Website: lowes
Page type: billing-address
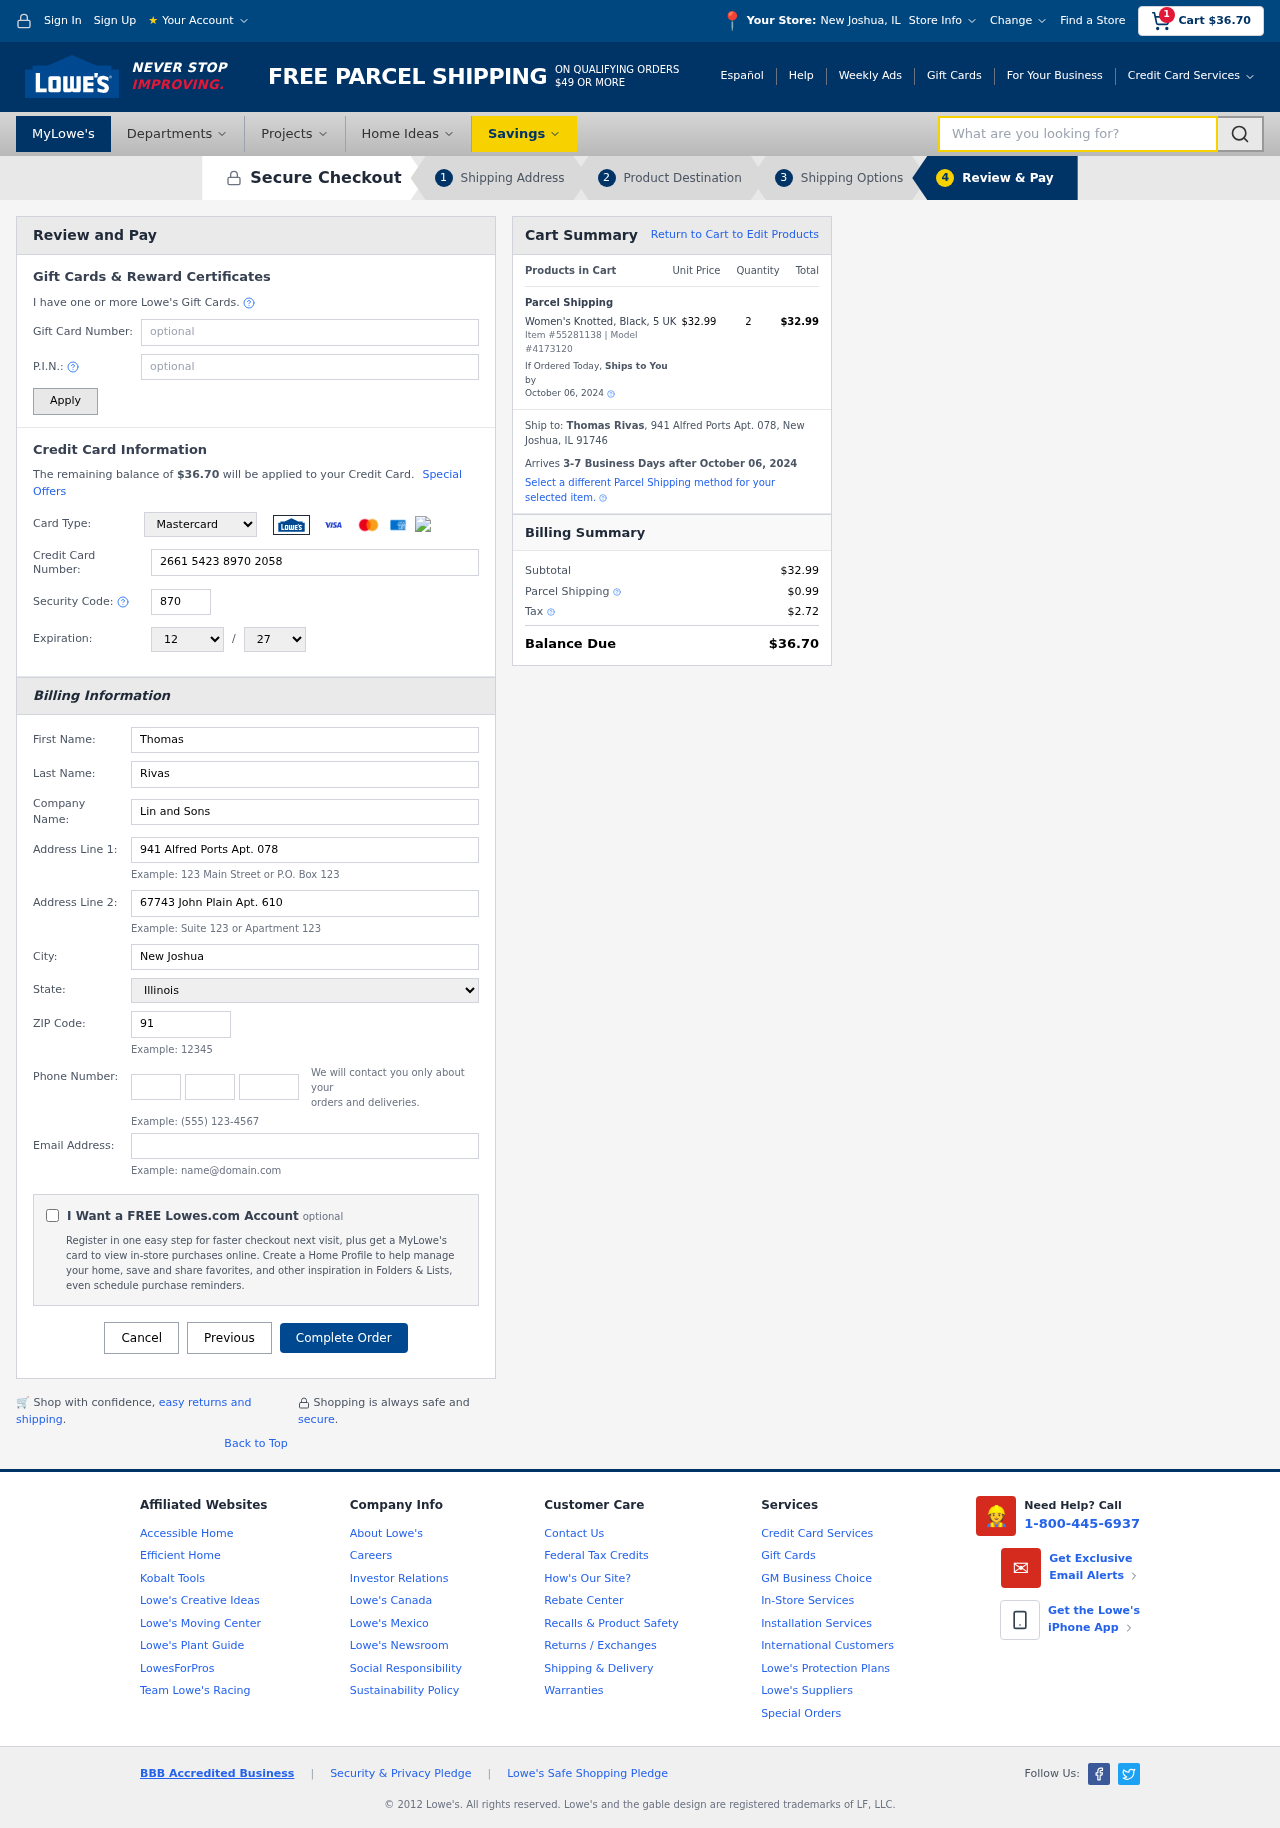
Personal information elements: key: PII_CARD_CVV
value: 870
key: PII_CARD_EXPIRY_MONTH
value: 12
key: PII_CARD_EXPIRY_YEAR
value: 27
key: PII_CARD_NUMBER
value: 2661 5423 8970 2058
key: PII_CARD_TYPE
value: Mastercard
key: PII_CITY
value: New Joshua
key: PII_CITY_STATE
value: New Joshua, IL
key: PII_COMPANY
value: Lin and Sons
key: PII_EMAIL
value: trivas@yahoo.com
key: PII_FIRSTNAME
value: Thomas
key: PII_FULLNAME
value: Thomas Rivas
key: PII_LASTNAME
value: Rivas
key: PII_PHONE_AREA
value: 762
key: PII_PHONE_PREFIX
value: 610
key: PII_PHONE_SUFFIX
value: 8288
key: PII_POSTCODE
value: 91746
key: PII_STATE
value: Illinois
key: PII_STREET
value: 941 Alfred Ports Apt. 078
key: PII_STREET2
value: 67743 John Plain Apt. 610
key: PII_CITY_STATE_ZIP
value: New Joshua, IL 91746
Product elements: key: PRODUCT1_NAME
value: Women's Knotted, Black, 5 UK
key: PRODUCT1_PRICE
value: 32.99
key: PRODUCT1_QUANTITY
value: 2
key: PRODUCT_ITEM_NUMBER
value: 55281138
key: PRODUCT_MODEL_NUMBER
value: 4173120
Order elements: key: ORDER_SUBTOTAL
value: $36.70
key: ORDER_TOTAL
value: $36.70
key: ORDER_SHIPPING_DATE
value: October 06, 2024
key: ORDER_SUBTOTAL
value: $32.99
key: ORDER_DELIVERY_DATE
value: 3-7 Business Days after October 06, 2024
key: ORDER_SHIPPING_DATE2
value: October 06, 2024
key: ORDER_SUBTOTAL2
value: $32.99
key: ORDER_SHIPPING_COST
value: $0.99
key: ORDER_TAX
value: $2.72
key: ORDER_TOTAL2
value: $36.70
Search elements: key: HEADER_SEARCH
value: What are you looking for?